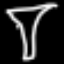
Label: palm tree